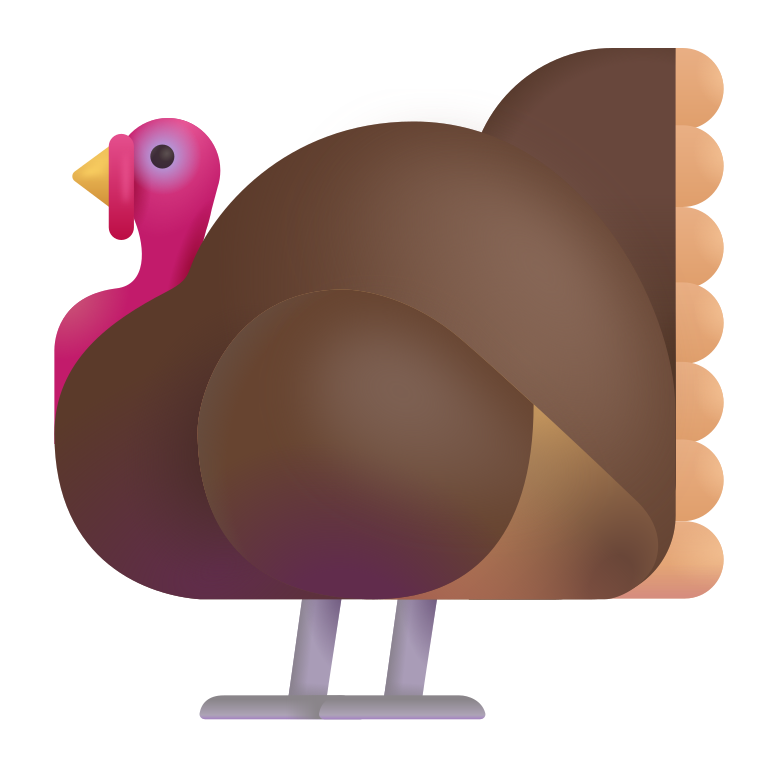
turkey color